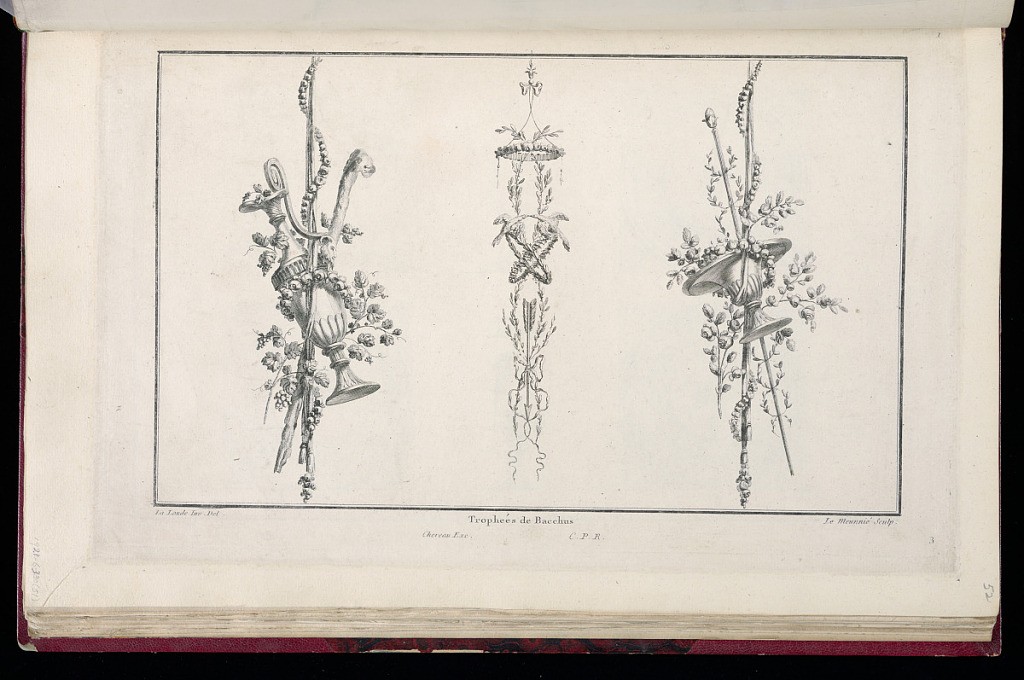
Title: Trophées de Bacchus
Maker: Richard de Lalonde, French, active 1780–96
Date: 1775-1788
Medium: Etching on off-white laid paper
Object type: Print
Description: Three trophy designs. The trophy on the left has a rod wound with roses, ivy leaves and grapes; there is also a wine vessel with a satyr's head, and a staff. The central trophy has an arrow and two kissing doves. The trophy on the right has a thyrsus, wine bowl, and flowers. The plate is signed and numbered.